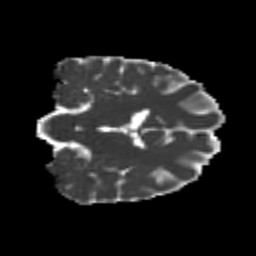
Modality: MD
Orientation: coronal
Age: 22
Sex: female
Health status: healthy
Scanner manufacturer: philips
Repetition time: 7.386 s
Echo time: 0.08599 s